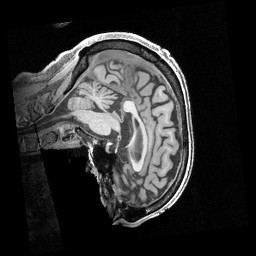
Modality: T1w
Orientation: sagittal
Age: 70
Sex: male
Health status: healthy
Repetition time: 2.4 s
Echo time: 0.00222 s